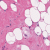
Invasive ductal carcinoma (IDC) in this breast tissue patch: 0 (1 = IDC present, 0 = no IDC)